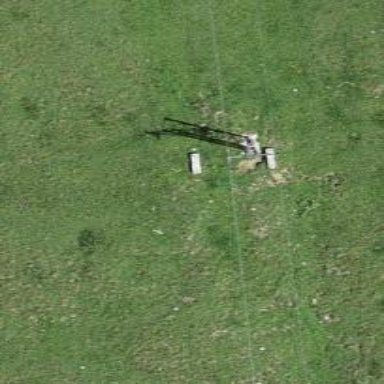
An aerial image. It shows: Pylon used for aerialway.